Question: The cube used in this question is available as 'MDX Step-by-Step', matching the default Adventureworks cube.
I'm learning to work with 'MDX', so my apologies in case the answer to this question is pretty obvious. The following query results in the following result, how is it that the amount of sales isn't split out across the different countries?
'''
SELECT { [Customer].[Customer Geography].[All Customers]
, [Customer].[Customer Geography].[Country].MEMBERS } ON COLUMNS,
Product.Category.Members ON ROWS
FROM [Step-by-Step]
'''

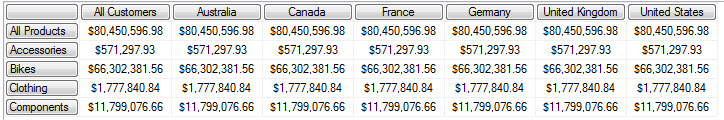
Answer: this MDX query don't specify a Measure, so it will take the default measure for the cube. The cube seems to me to be 'AdventureWorks': I've executed the same query on my test machine and it's giving me the same results.
The default measure for the AdventureWorks Cube is '[Measures].[Reseller Sales Amount]'.
If you open the cube definition in Visual Studio BIDS you will notice under the Dimension Usage tab that the '[Measures].[Reseller Sales Amount]' will not use the '[Customer]' dimension, so it the cube can't split the amount through that dimension.

That said, you can try to specify a measure in your query that run against the Customer dimension, such as '[Internet Sales Amount]', like:
'''
SELECT
[Measures].[Reseller Sales Amount] * {[Customer].[Customer Geography].[All Customers],
[Customer].[Customer Geography].[Country].MEMBERS } ON COLUMNS,
Product.Category.Members ON ROWS
FROM [Step-by-Step]
'''
or you can edit the cube definition to get the default measure to interact with the Customer dimension, elaborate the cube, deploy it and re run your original query. If it's for learning reasons, I think that adding the measure will be enough.